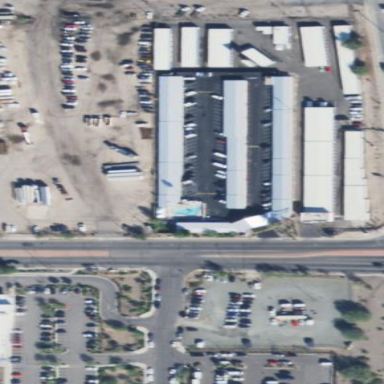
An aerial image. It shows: Building that is motel.